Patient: sex M, age 57
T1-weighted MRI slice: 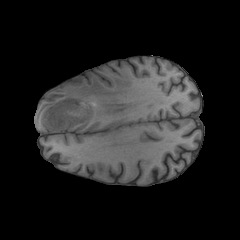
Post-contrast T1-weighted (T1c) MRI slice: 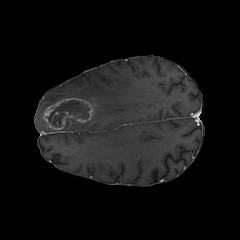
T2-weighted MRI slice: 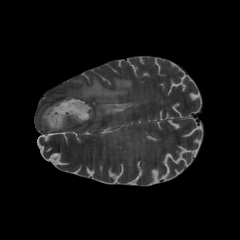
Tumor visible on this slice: yes
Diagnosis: Glioblastoma, IDH-wildtype
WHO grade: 4